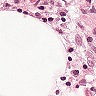
Metastatic tissue present: no